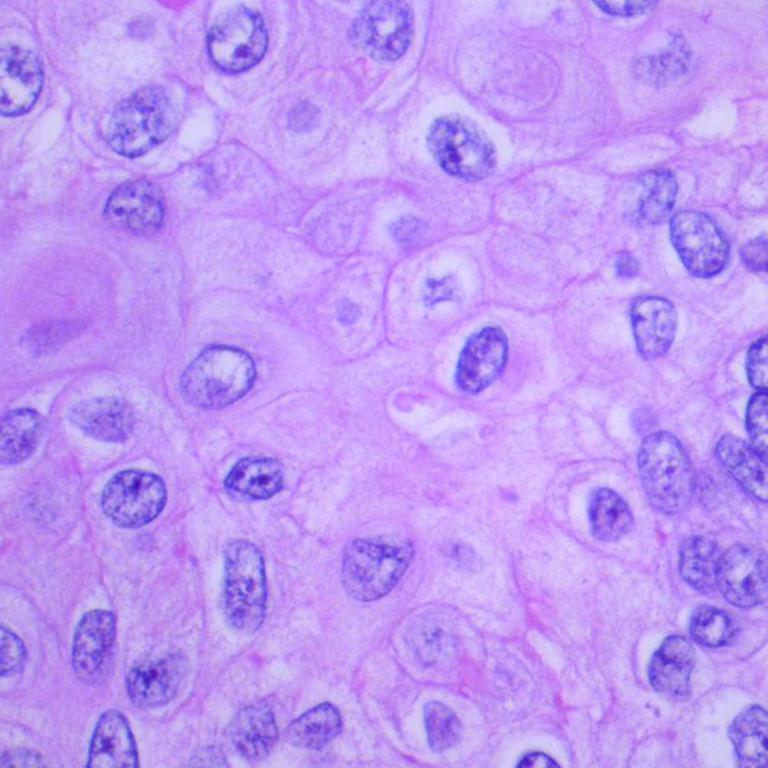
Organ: lung
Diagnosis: squamous carcinomas